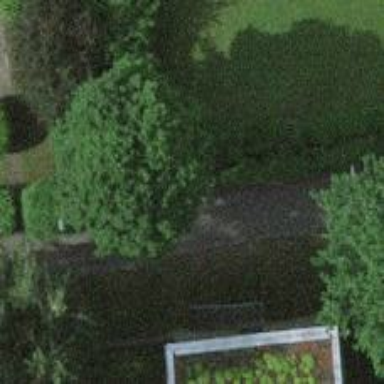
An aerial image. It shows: Deciduous broadleaved tree in garden.